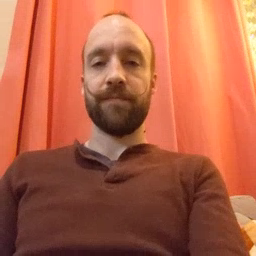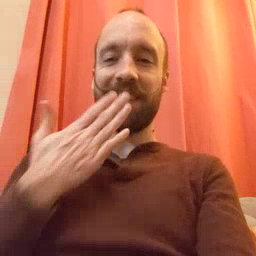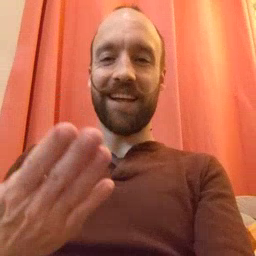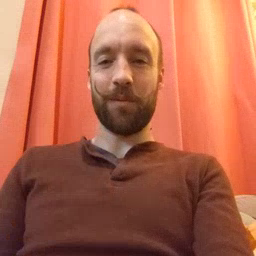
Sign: thankyou